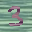
Label: 3